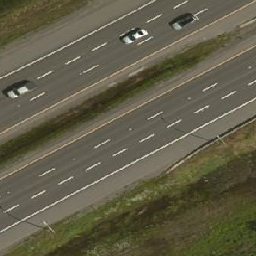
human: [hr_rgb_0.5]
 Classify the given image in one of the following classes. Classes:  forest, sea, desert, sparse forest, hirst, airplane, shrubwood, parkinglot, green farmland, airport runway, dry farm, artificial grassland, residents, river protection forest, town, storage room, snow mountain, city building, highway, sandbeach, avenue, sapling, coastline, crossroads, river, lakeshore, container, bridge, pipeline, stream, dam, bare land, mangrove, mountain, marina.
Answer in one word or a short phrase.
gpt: highway